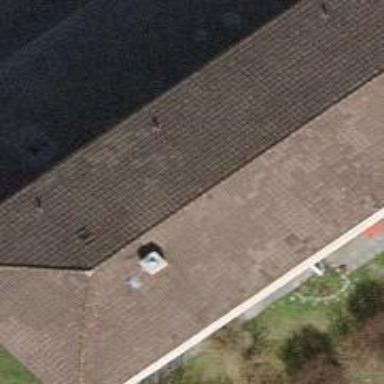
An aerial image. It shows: Apartment building with side-hipped roof.